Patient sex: F
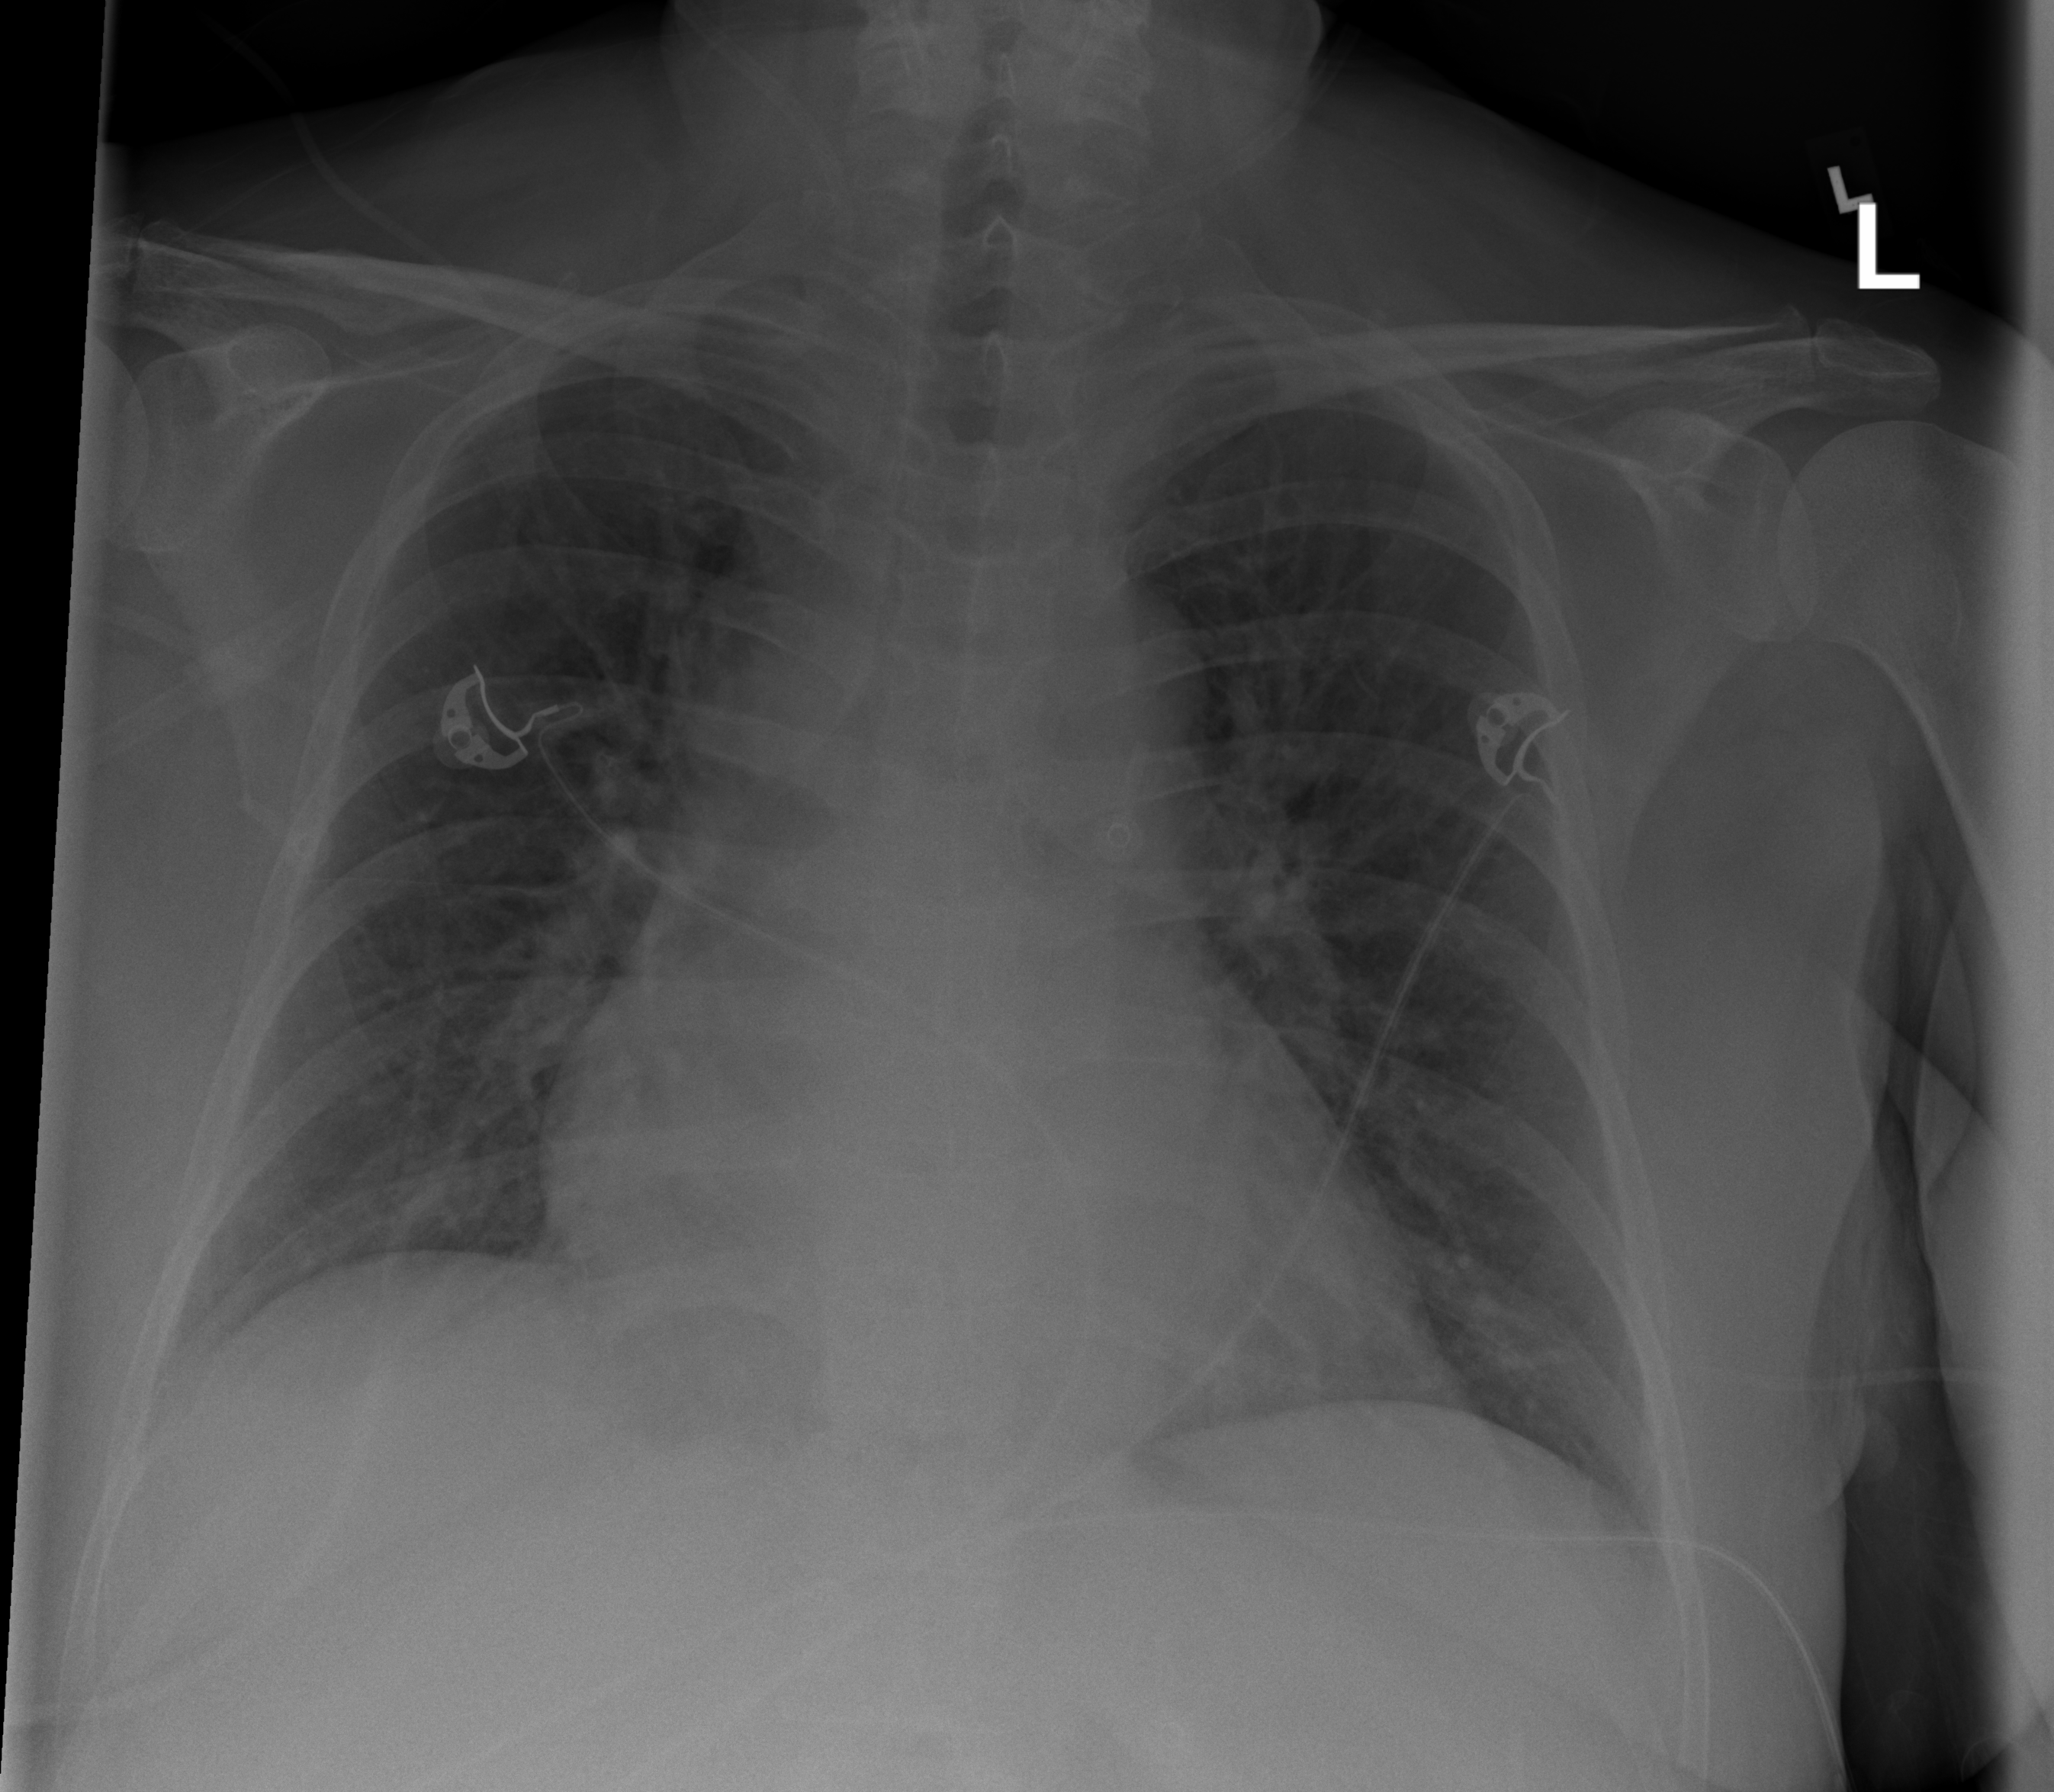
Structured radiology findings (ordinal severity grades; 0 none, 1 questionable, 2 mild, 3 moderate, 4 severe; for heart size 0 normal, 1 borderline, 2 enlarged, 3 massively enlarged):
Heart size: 2
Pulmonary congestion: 2
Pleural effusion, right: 0
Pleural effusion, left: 0
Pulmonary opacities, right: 0
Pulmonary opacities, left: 0
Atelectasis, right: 0
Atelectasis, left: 0